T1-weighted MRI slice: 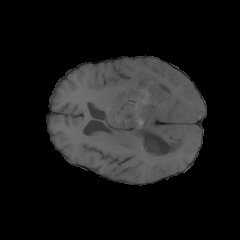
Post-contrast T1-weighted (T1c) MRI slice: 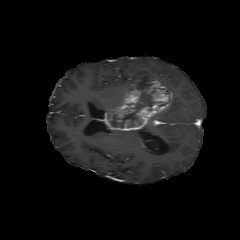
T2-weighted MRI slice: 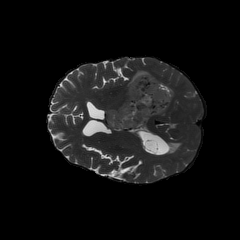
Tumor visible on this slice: yes